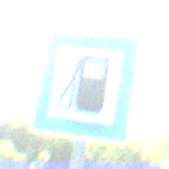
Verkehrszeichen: Tankstelle
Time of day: MorningAfternoon
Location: Outdoor (Nature)
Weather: Clear
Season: NotSpecified
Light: Natural